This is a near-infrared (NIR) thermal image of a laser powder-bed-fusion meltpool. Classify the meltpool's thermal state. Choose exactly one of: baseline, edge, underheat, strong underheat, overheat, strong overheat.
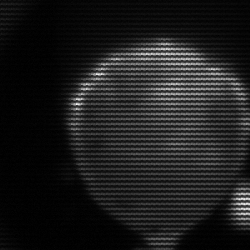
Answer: edge